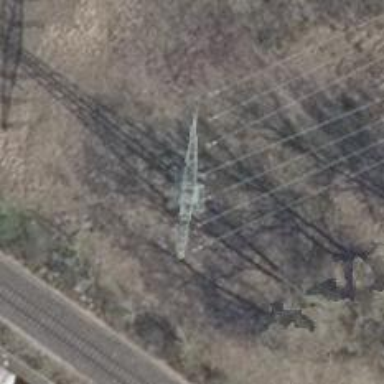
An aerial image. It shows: Three power lines with cables.